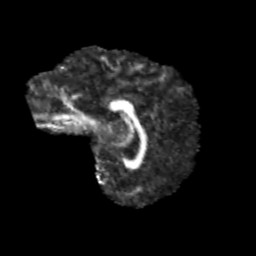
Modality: FA
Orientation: sagittal
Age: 12
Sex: female
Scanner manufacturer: siemens
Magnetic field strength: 3 T
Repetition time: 3.8 s
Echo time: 0.07 s